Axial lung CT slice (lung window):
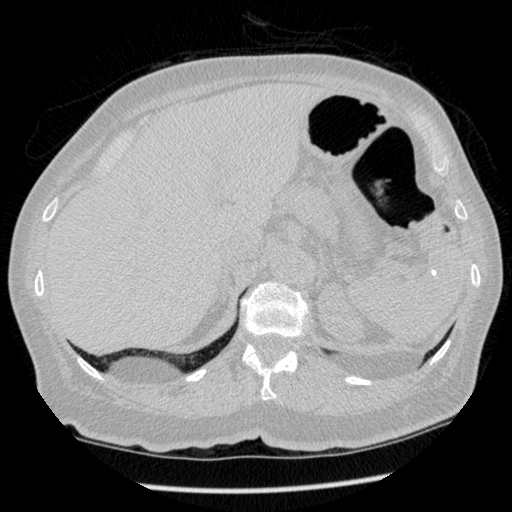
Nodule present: no